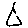
Label: triangle